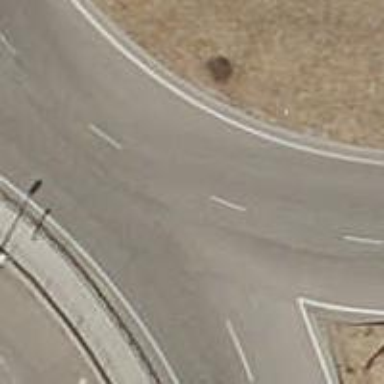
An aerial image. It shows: Tertiary road with asphalt surface leading to roundabout.